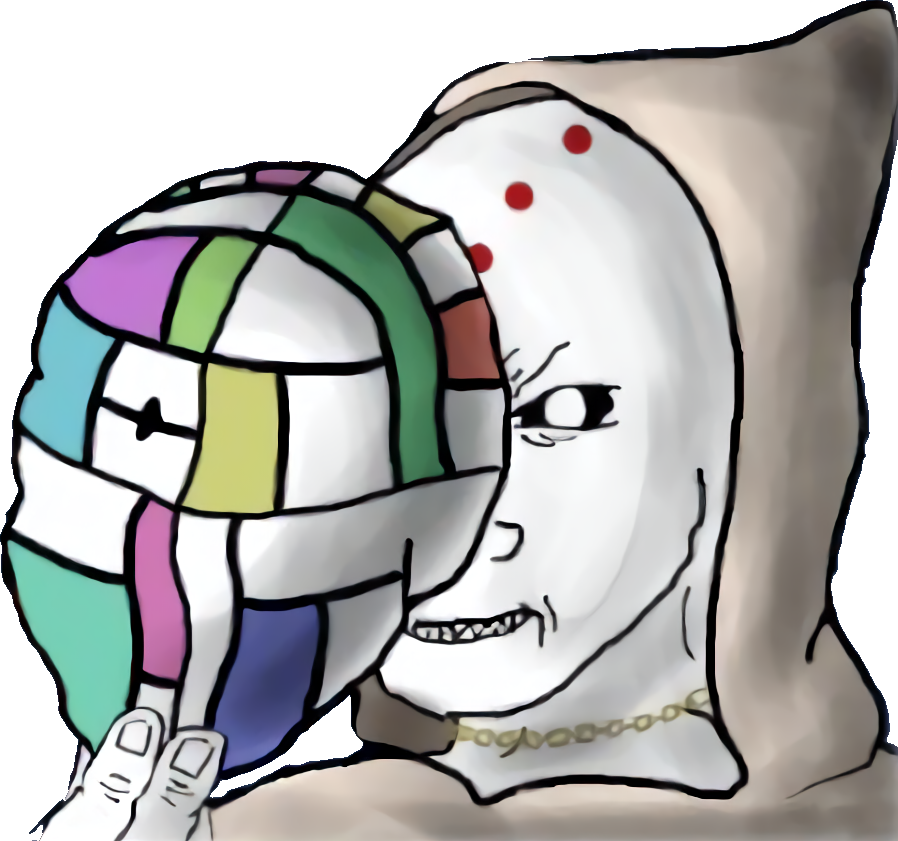
Label: 5_Oomer